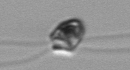
Label: flagellate_morphotype1